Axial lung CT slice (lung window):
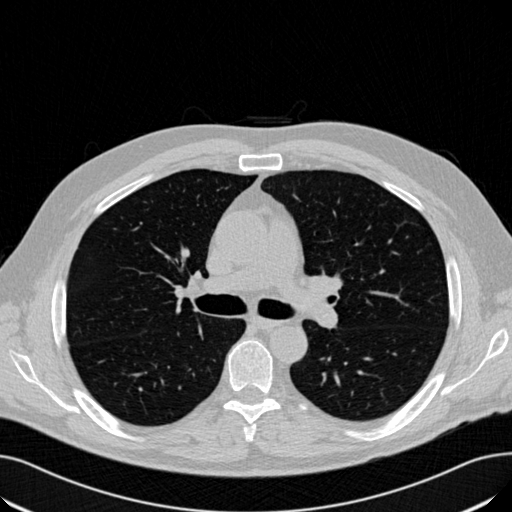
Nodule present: no